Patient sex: M
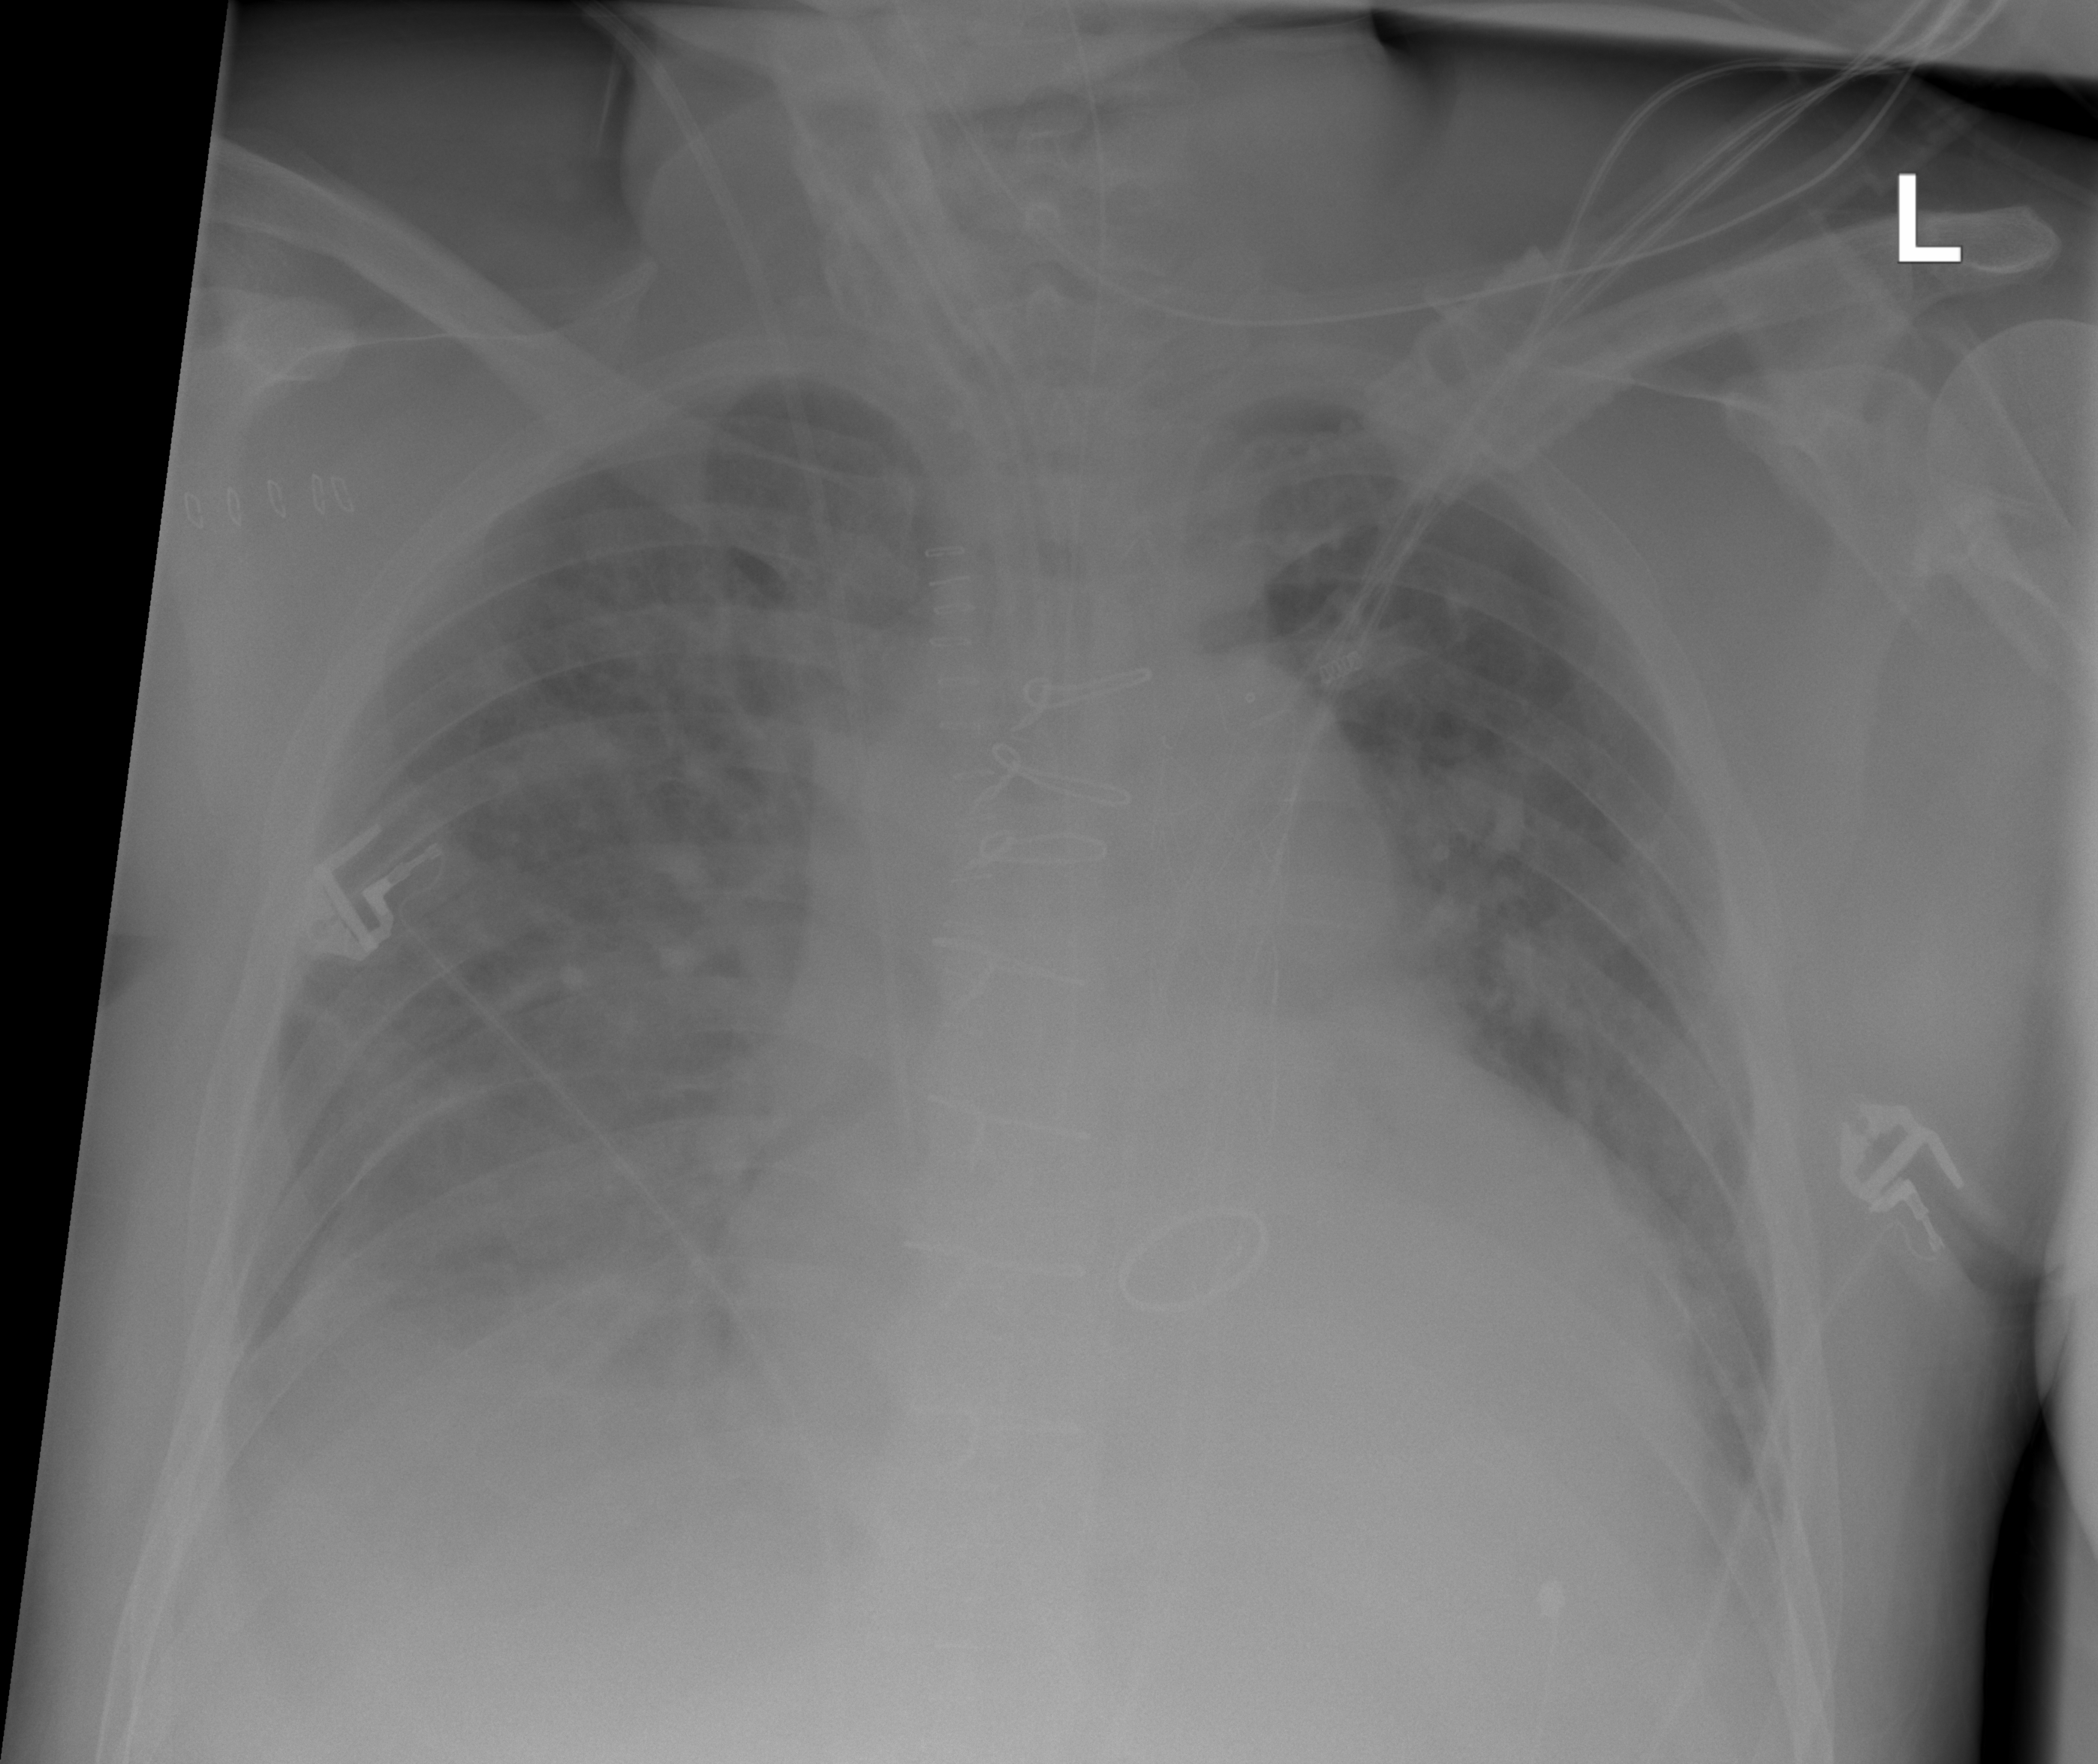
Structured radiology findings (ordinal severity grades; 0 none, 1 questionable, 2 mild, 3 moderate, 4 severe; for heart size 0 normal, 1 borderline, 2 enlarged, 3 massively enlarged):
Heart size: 2
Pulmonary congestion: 2
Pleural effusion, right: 2
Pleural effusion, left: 1
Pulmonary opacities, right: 2
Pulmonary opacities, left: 2
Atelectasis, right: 2
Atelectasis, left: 2